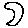
Label: moon